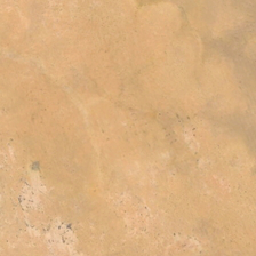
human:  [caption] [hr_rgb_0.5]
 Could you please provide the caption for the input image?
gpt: is a rather flat desert stained with several black spots.

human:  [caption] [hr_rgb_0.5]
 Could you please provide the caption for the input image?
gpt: It's a fairly flat desert with a few black stains on it.

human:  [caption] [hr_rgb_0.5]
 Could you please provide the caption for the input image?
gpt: we can see some black spots scattered on the desert .

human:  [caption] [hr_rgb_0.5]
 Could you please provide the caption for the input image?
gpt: Is a rather flat desert stained with some black spots.

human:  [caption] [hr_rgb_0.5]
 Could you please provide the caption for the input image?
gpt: It's quite a dark spot beach.